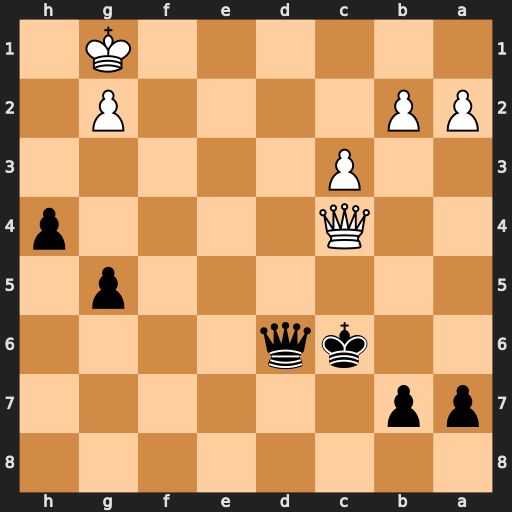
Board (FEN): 8/pp6/2kq4/6p1/2Q4p/2P5/PP4P1/6K1
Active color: b
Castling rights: -
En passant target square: -
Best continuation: Qc5+ Qxc5+ Kxc5 Kf2 g4